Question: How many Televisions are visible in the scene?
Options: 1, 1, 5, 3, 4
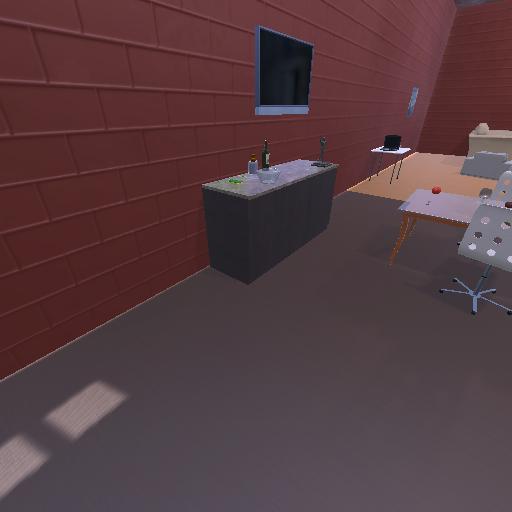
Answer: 1